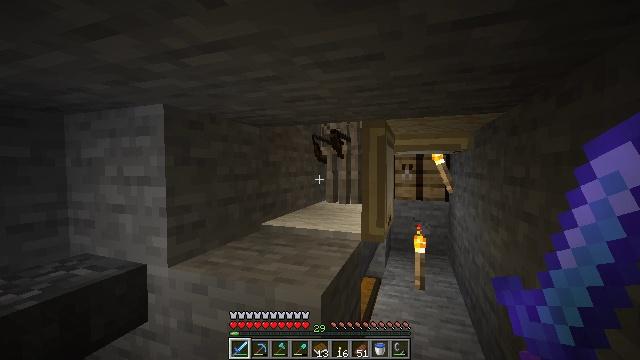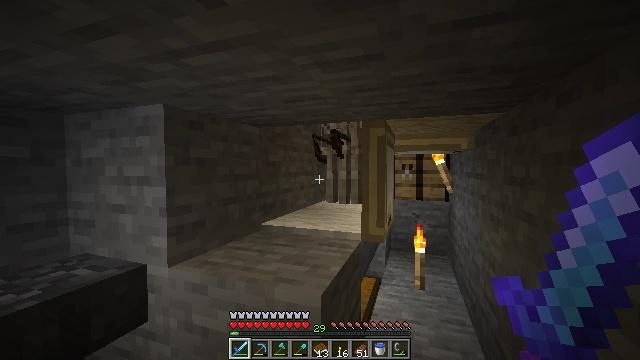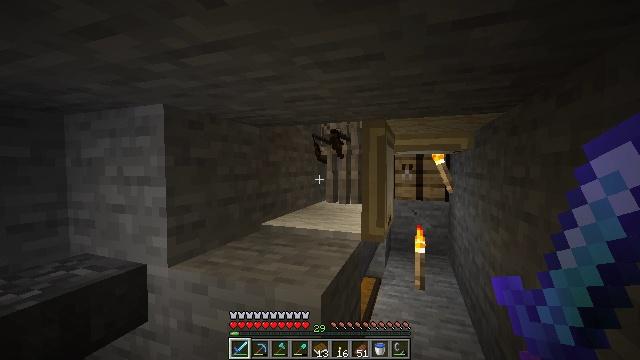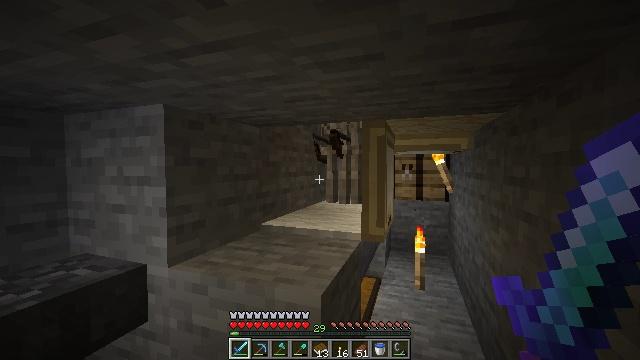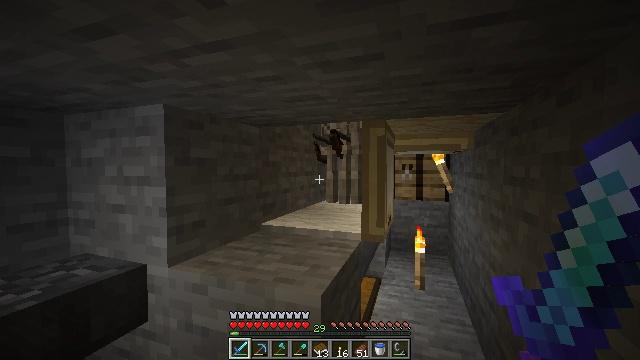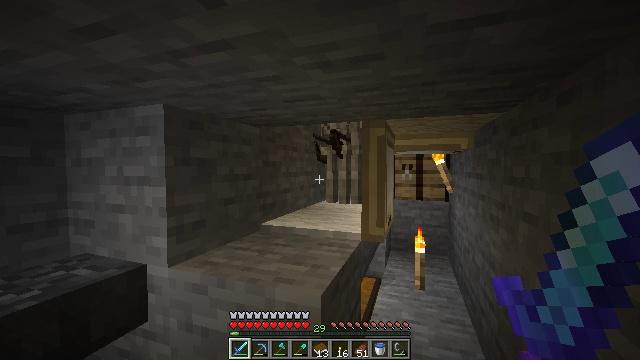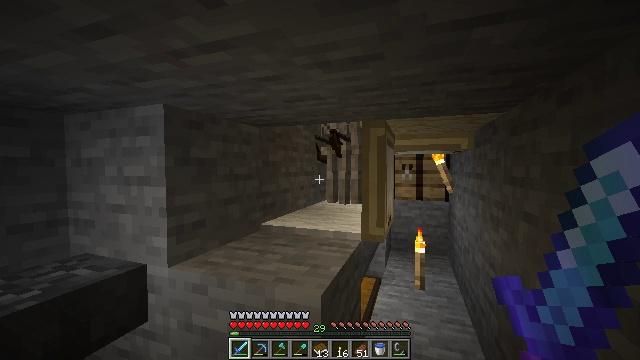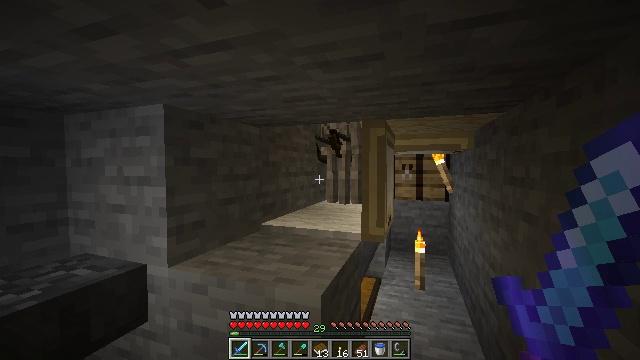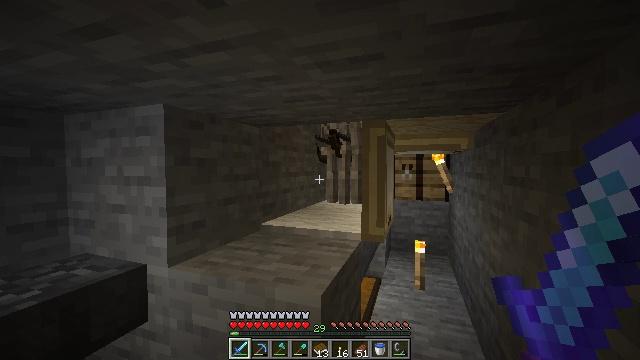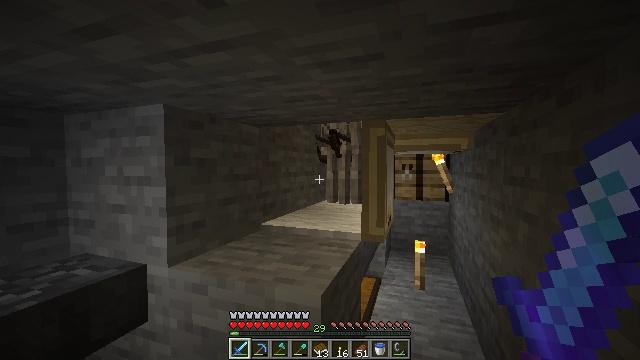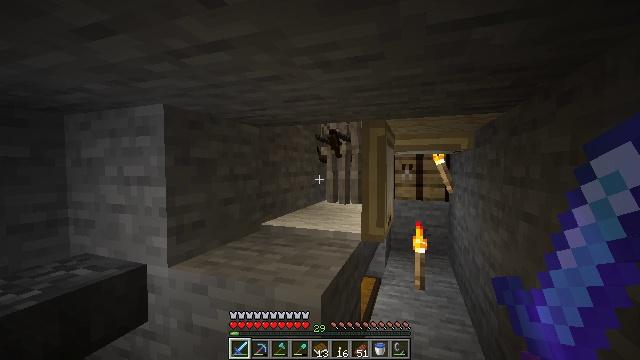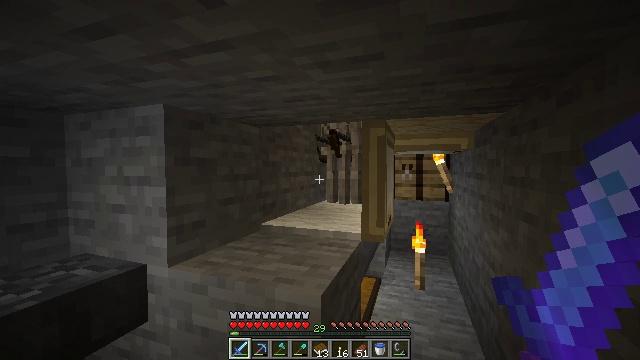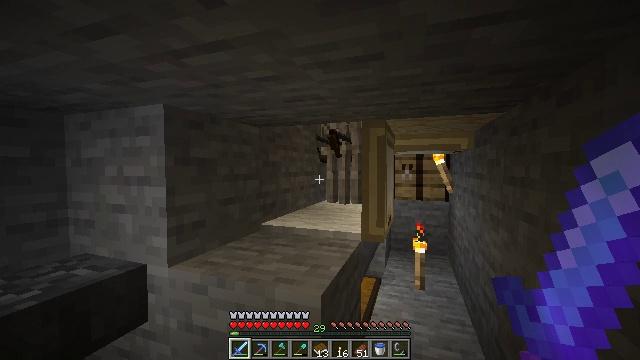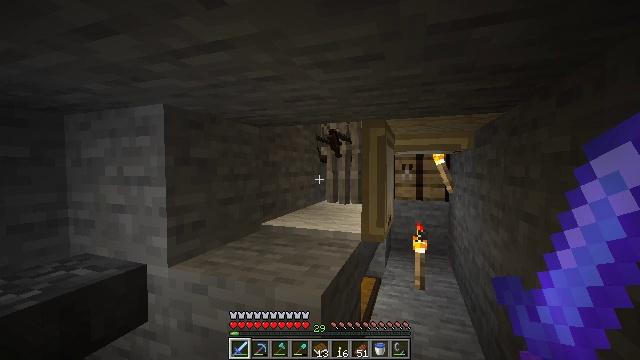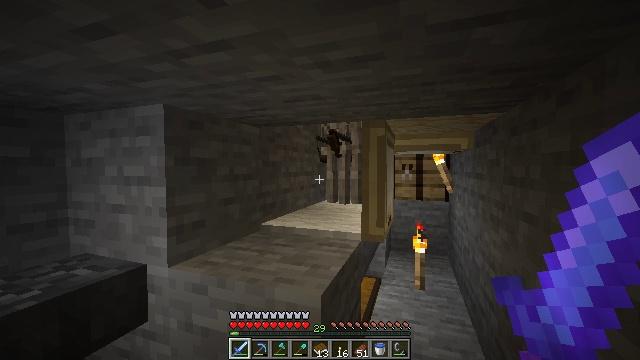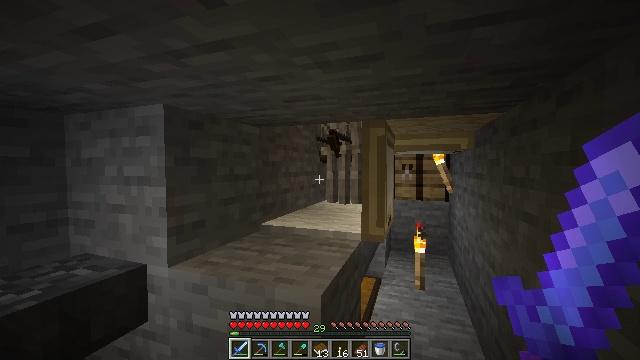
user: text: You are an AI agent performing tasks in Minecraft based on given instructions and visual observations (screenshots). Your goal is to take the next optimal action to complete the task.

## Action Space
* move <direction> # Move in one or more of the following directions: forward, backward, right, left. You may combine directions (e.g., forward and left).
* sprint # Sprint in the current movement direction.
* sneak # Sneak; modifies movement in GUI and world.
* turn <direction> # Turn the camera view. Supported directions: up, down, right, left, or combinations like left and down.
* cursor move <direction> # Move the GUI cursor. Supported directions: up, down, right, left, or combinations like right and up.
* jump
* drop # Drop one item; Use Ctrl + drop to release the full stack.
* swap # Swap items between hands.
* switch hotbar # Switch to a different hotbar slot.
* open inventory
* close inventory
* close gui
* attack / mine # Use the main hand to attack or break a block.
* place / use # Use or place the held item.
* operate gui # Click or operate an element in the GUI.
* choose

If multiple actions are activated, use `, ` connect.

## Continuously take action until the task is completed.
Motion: motion action
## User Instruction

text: Kill a skeleton.
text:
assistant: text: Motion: no_op
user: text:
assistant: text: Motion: no_op
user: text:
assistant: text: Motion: no_op
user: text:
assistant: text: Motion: no_op
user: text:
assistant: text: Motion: no_op
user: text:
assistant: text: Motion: no_op
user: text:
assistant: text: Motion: no_op
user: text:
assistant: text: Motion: no_op
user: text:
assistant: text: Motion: no_op
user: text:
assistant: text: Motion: no_op
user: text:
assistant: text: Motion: no_op
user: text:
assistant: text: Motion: no_op
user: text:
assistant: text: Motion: no_op
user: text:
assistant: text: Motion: no_op
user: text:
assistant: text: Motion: no_op
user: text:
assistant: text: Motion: no_op
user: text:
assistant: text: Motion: no_op
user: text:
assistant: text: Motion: no_op
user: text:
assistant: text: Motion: no_op
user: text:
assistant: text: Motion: no_op
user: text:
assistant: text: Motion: no_op
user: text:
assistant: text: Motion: no_op
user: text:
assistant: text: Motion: no_op
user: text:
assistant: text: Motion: no_op
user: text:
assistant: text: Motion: no_op
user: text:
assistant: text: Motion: no_op
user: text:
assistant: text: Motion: no_op
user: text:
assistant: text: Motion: no_op
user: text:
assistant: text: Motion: no_op
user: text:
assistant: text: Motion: no_op